Interaction volume radius: 10 \u00c5
Interaction volume height: 30 \u00c5
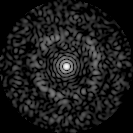
Disorder parameter: 0.8304